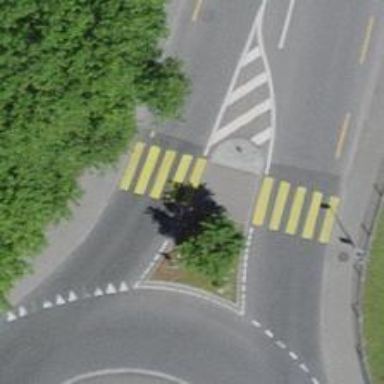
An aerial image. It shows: Marked road crossing with pedestrian island.